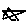
Label: star